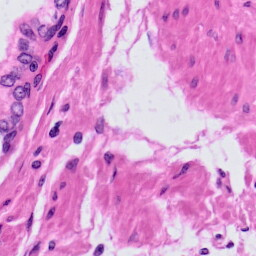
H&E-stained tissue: Prostate